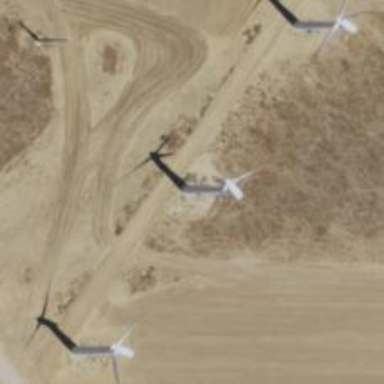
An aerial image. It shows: Wind turbine generating power.